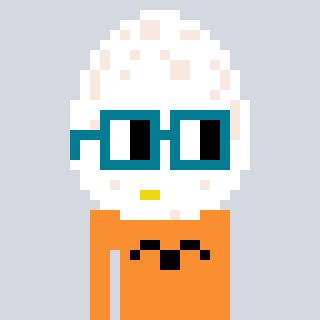
a pixel art character with square dark green glasses, a egg-shaped head and a orange-colored body on a cool background